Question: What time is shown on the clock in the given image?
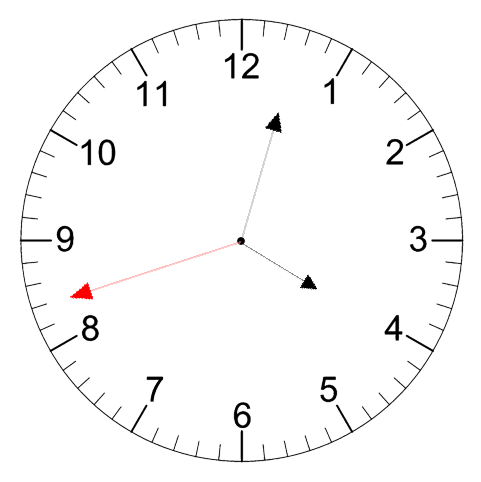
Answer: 04:02:42